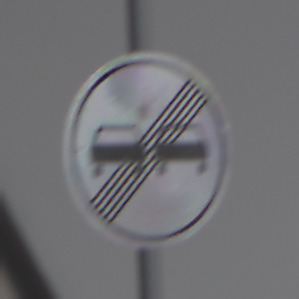
Verkehrszeichen: EndeUeberholverbot
Umgebung: Roofed, Urban
Tageszeit: MorningAfternoon
Wetter: PartlyCloudy
Licht: Natural
Jahreszeit: NotSpecified
Kontrast: MediumContrast